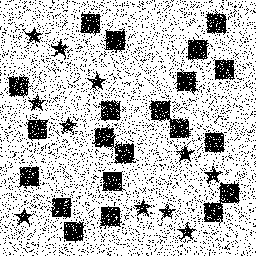
Squares: 21
Triangles: 0
Stars: 11
Total shapes: 32